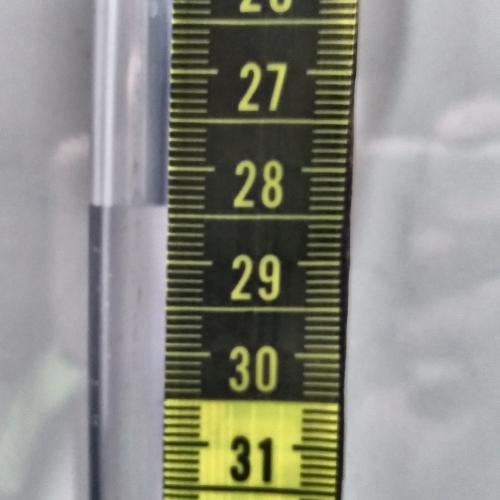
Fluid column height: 28.4 cm